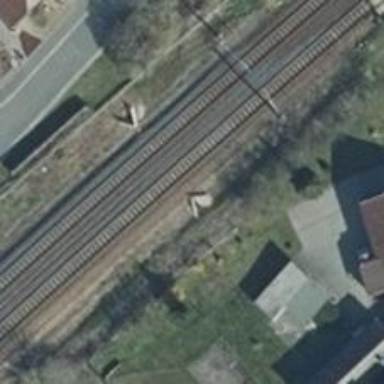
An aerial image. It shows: Railway signal.